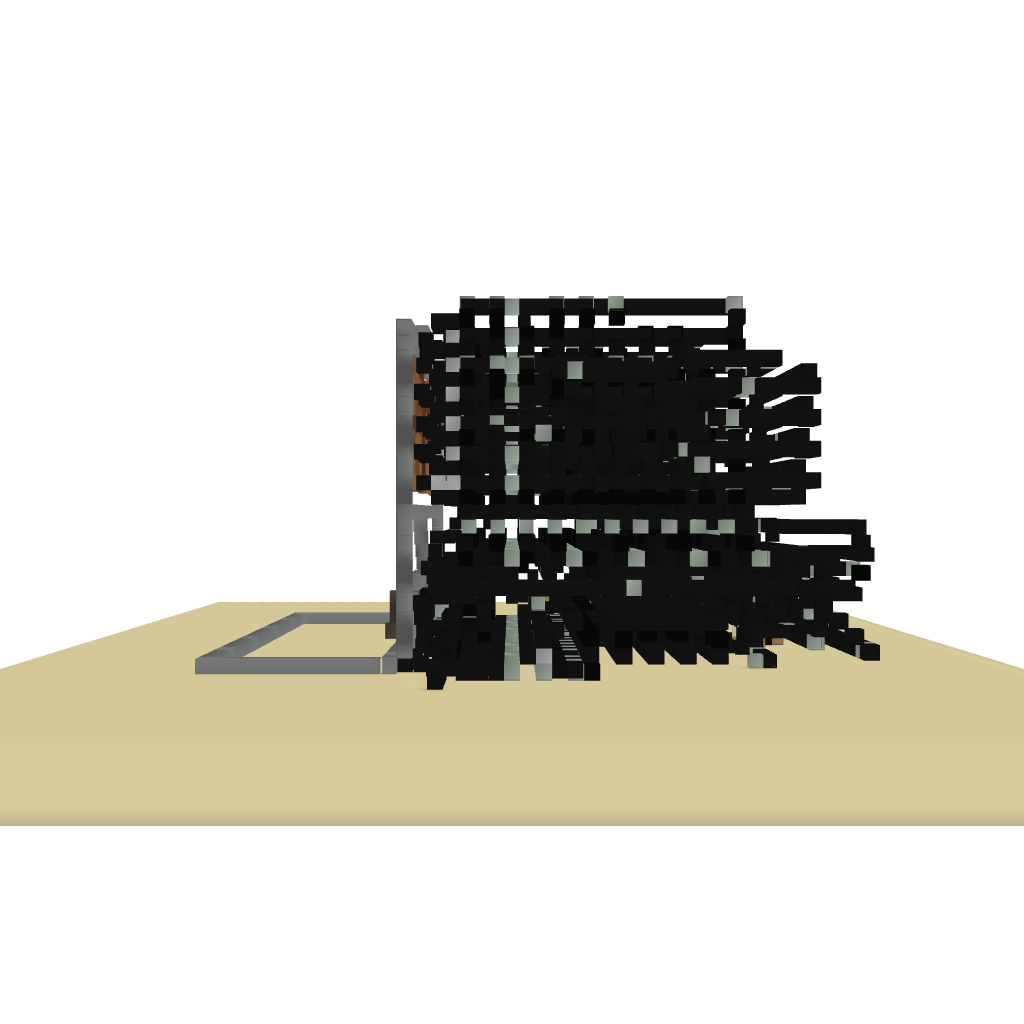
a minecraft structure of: minecraft calculator